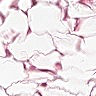
Metastatic tissue present: no